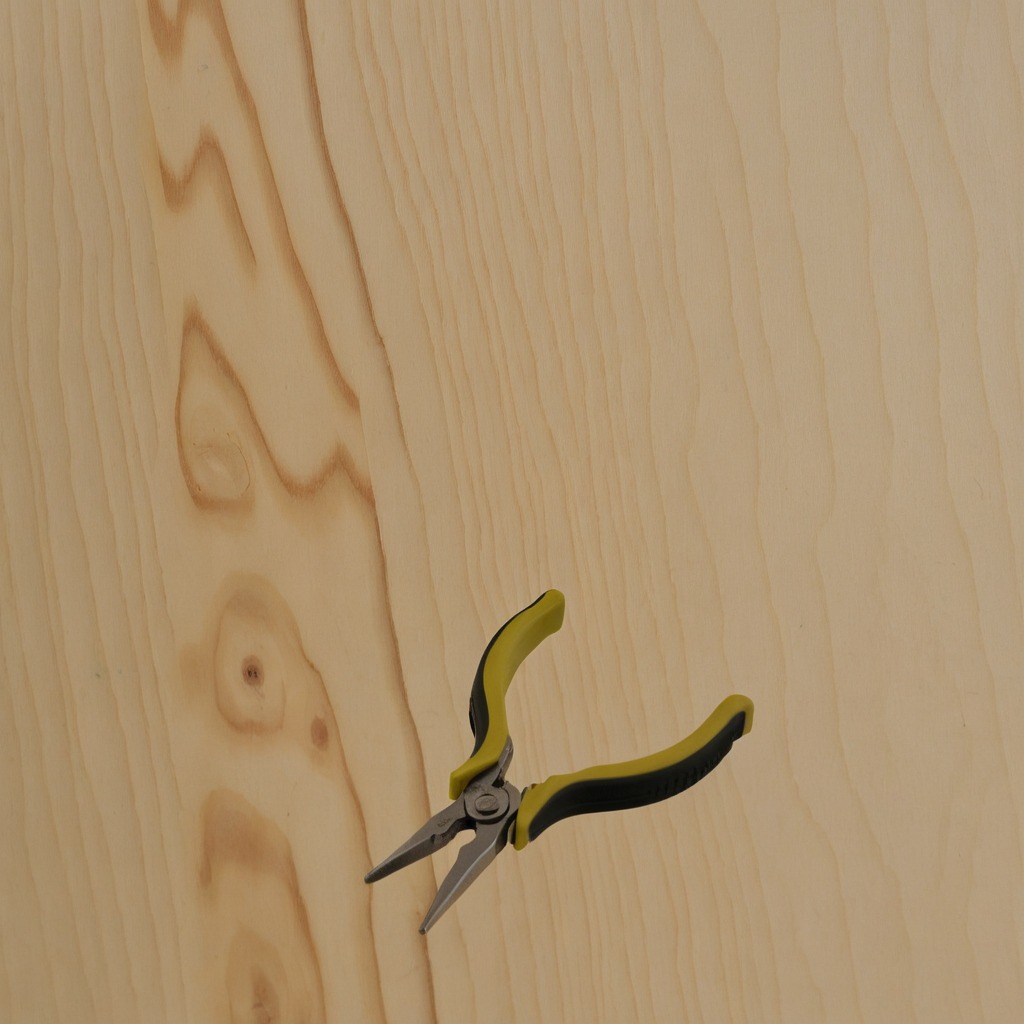
A plier lies on the plywood surface in a paint workshop lit by afternoon window light.